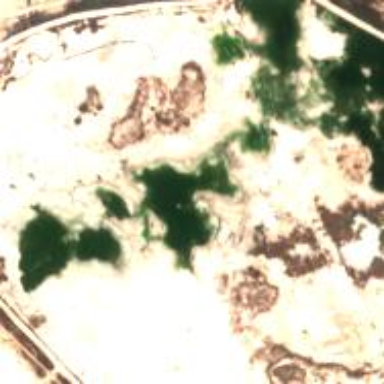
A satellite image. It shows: Beautiful lake in wetland area.